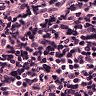
Metastatic tissue present: no